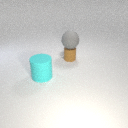
large gray rubber sphere above small brown rubber cylinder